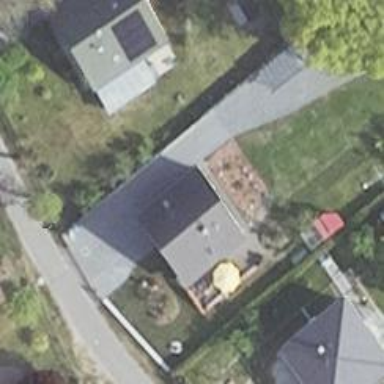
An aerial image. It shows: Simple house.